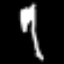
Label: fork